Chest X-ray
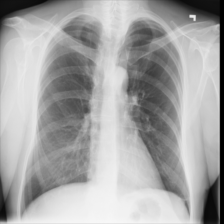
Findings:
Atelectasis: negative
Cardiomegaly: negative
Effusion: negative
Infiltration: negative
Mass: negative
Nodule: negative
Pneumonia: negative
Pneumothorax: negative
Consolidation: negative
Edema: negative
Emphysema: negative
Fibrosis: negative
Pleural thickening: negative
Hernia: negative